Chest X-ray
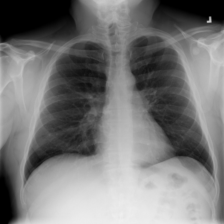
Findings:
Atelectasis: negative
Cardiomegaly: negative
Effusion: negative
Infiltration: negative
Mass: negative
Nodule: negative
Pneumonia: negative
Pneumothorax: negative
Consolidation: negative
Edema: negative
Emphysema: negative
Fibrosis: negative
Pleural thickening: negative
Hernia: negative